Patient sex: M
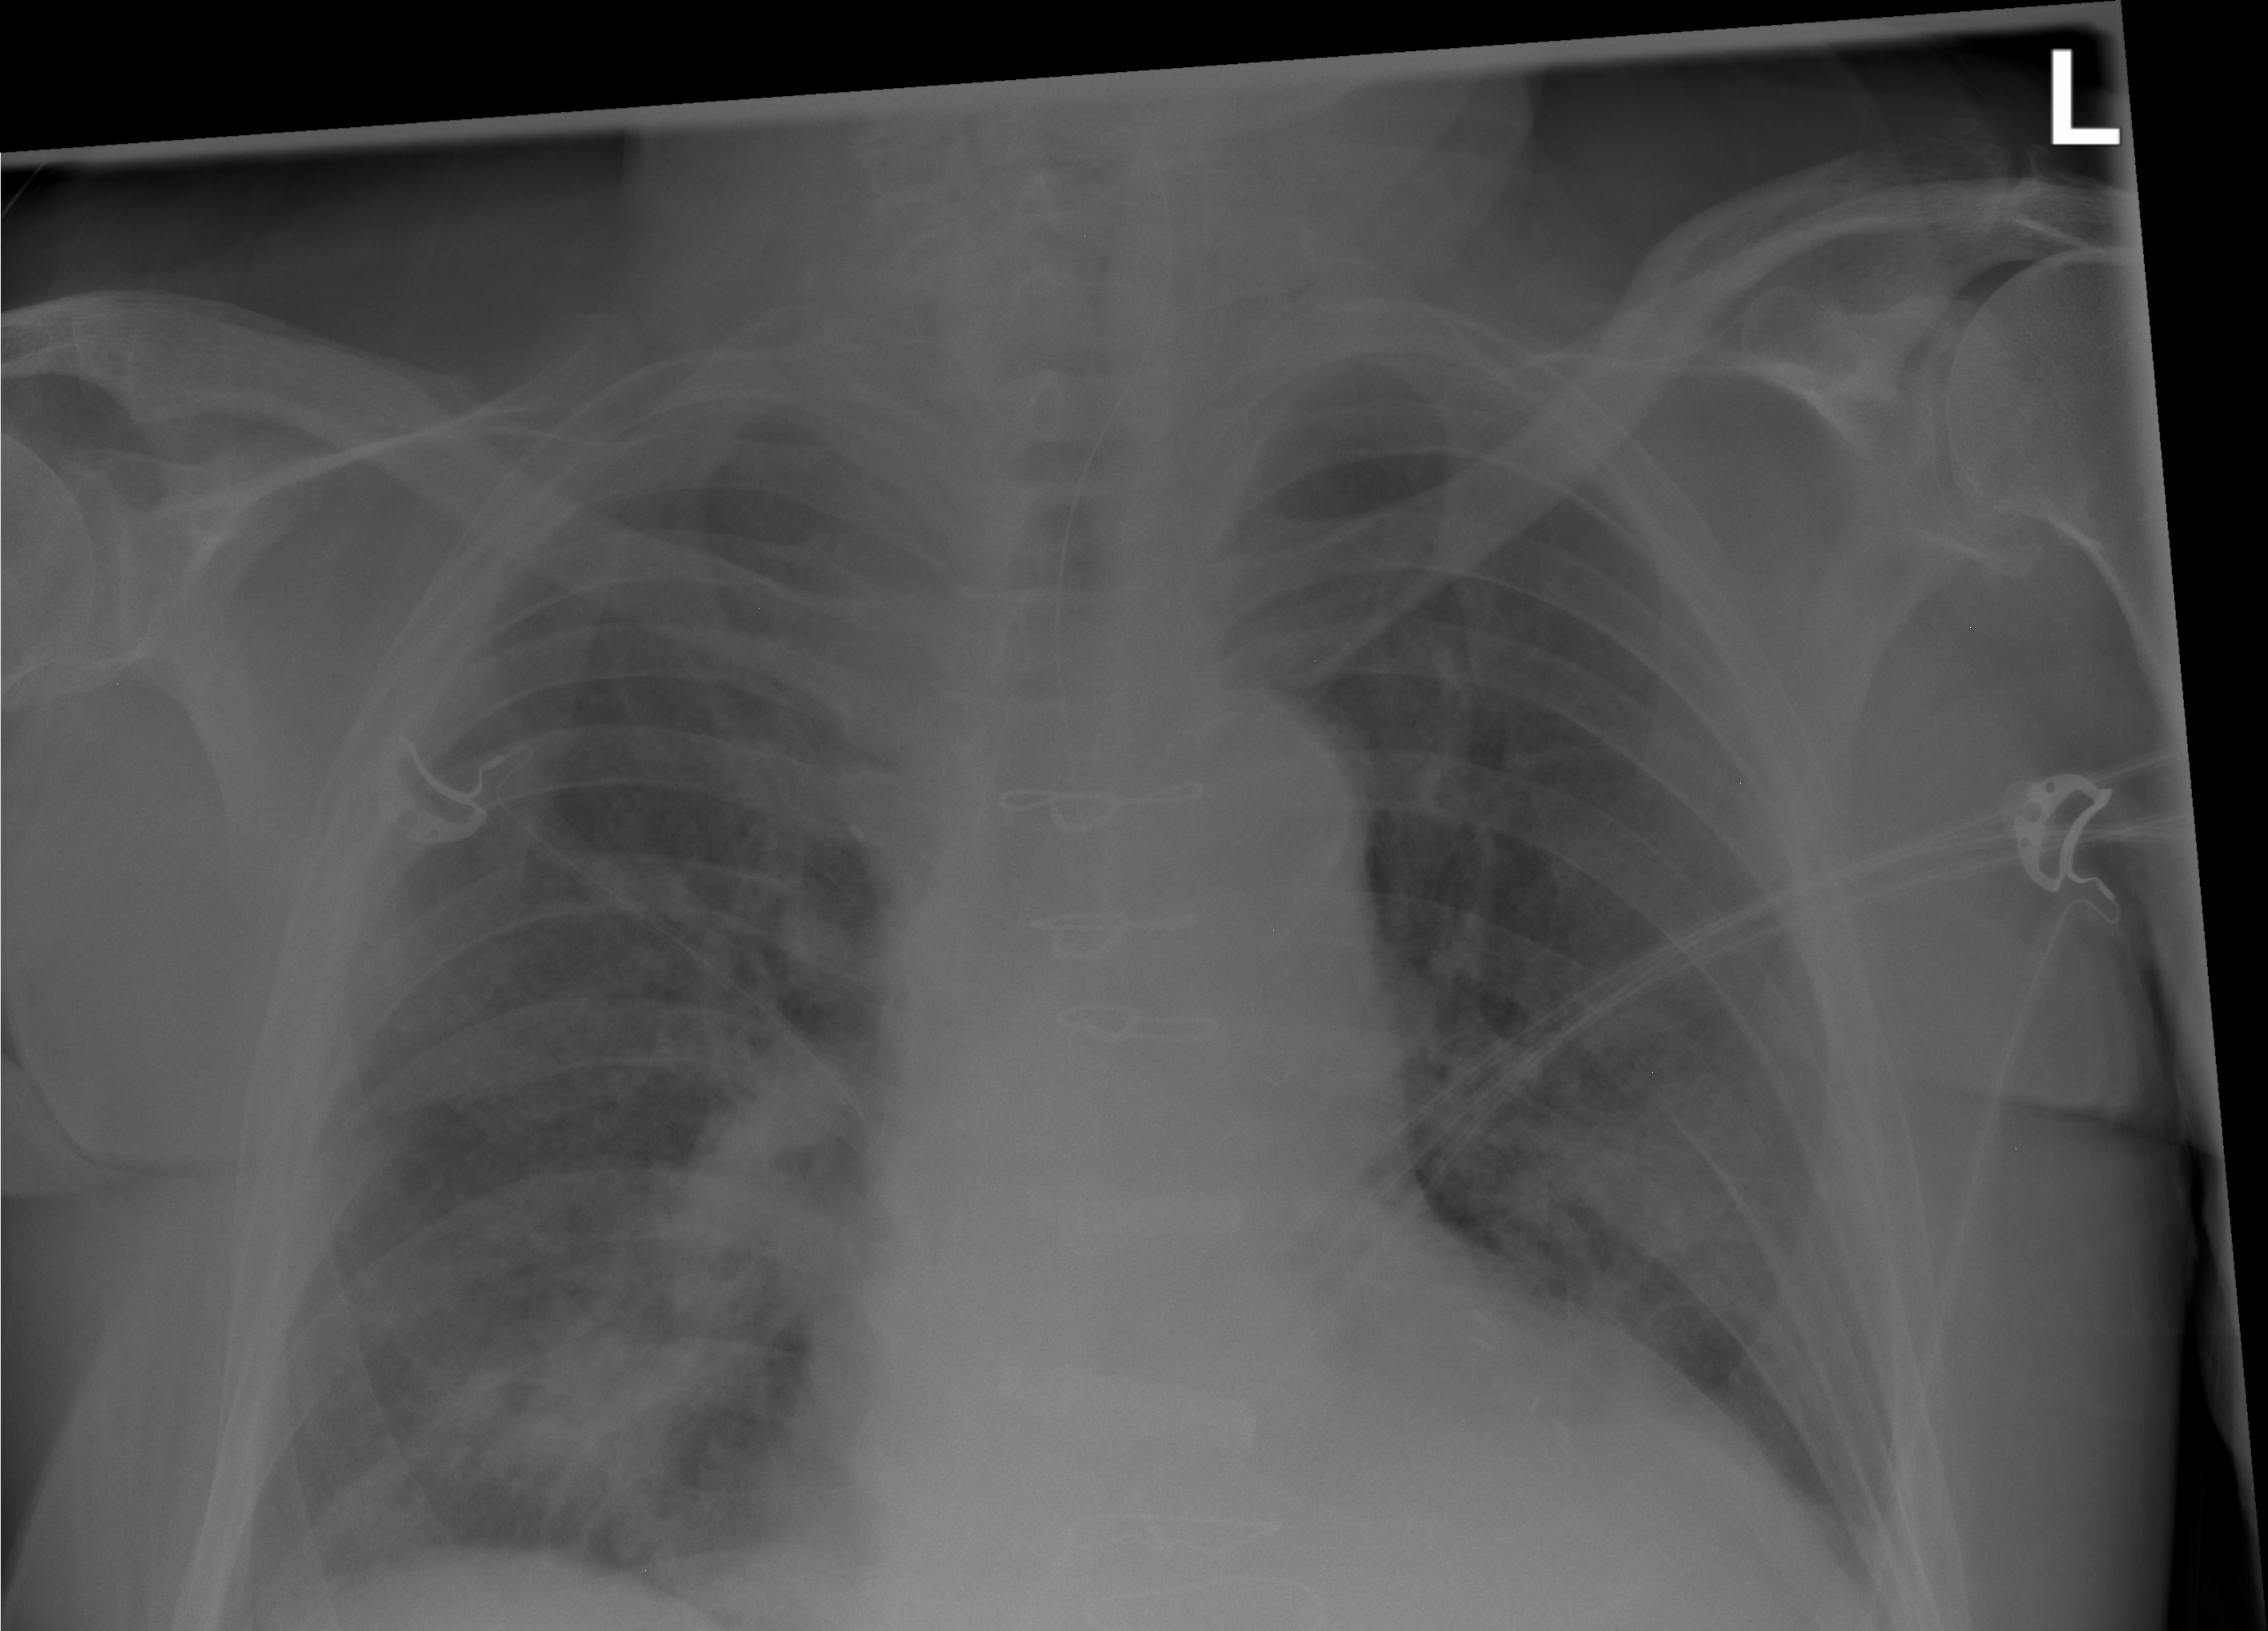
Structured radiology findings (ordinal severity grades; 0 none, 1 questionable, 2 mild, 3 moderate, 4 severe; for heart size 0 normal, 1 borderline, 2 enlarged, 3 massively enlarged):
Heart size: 2
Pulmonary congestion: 1
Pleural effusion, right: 0
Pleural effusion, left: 0
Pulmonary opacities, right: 3
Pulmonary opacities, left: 1
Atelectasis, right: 2
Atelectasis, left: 2